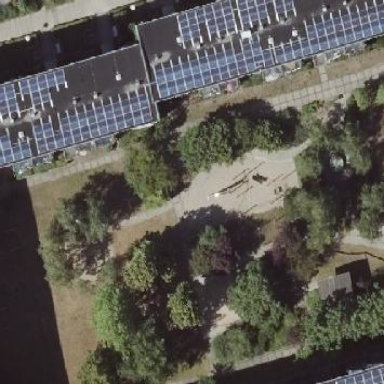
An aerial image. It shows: Playground area for leisure land.